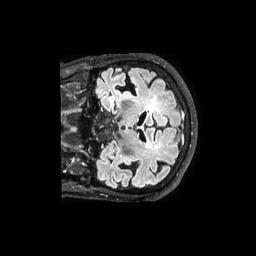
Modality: FLAIR
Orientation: coronal
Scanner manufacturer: philips
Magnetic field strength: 3 T
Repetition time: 4.8 s
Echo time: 0.34 s